Question: How do I add to my iOS app some sort of guideline to tell the user something they should take a photo at, like a face?

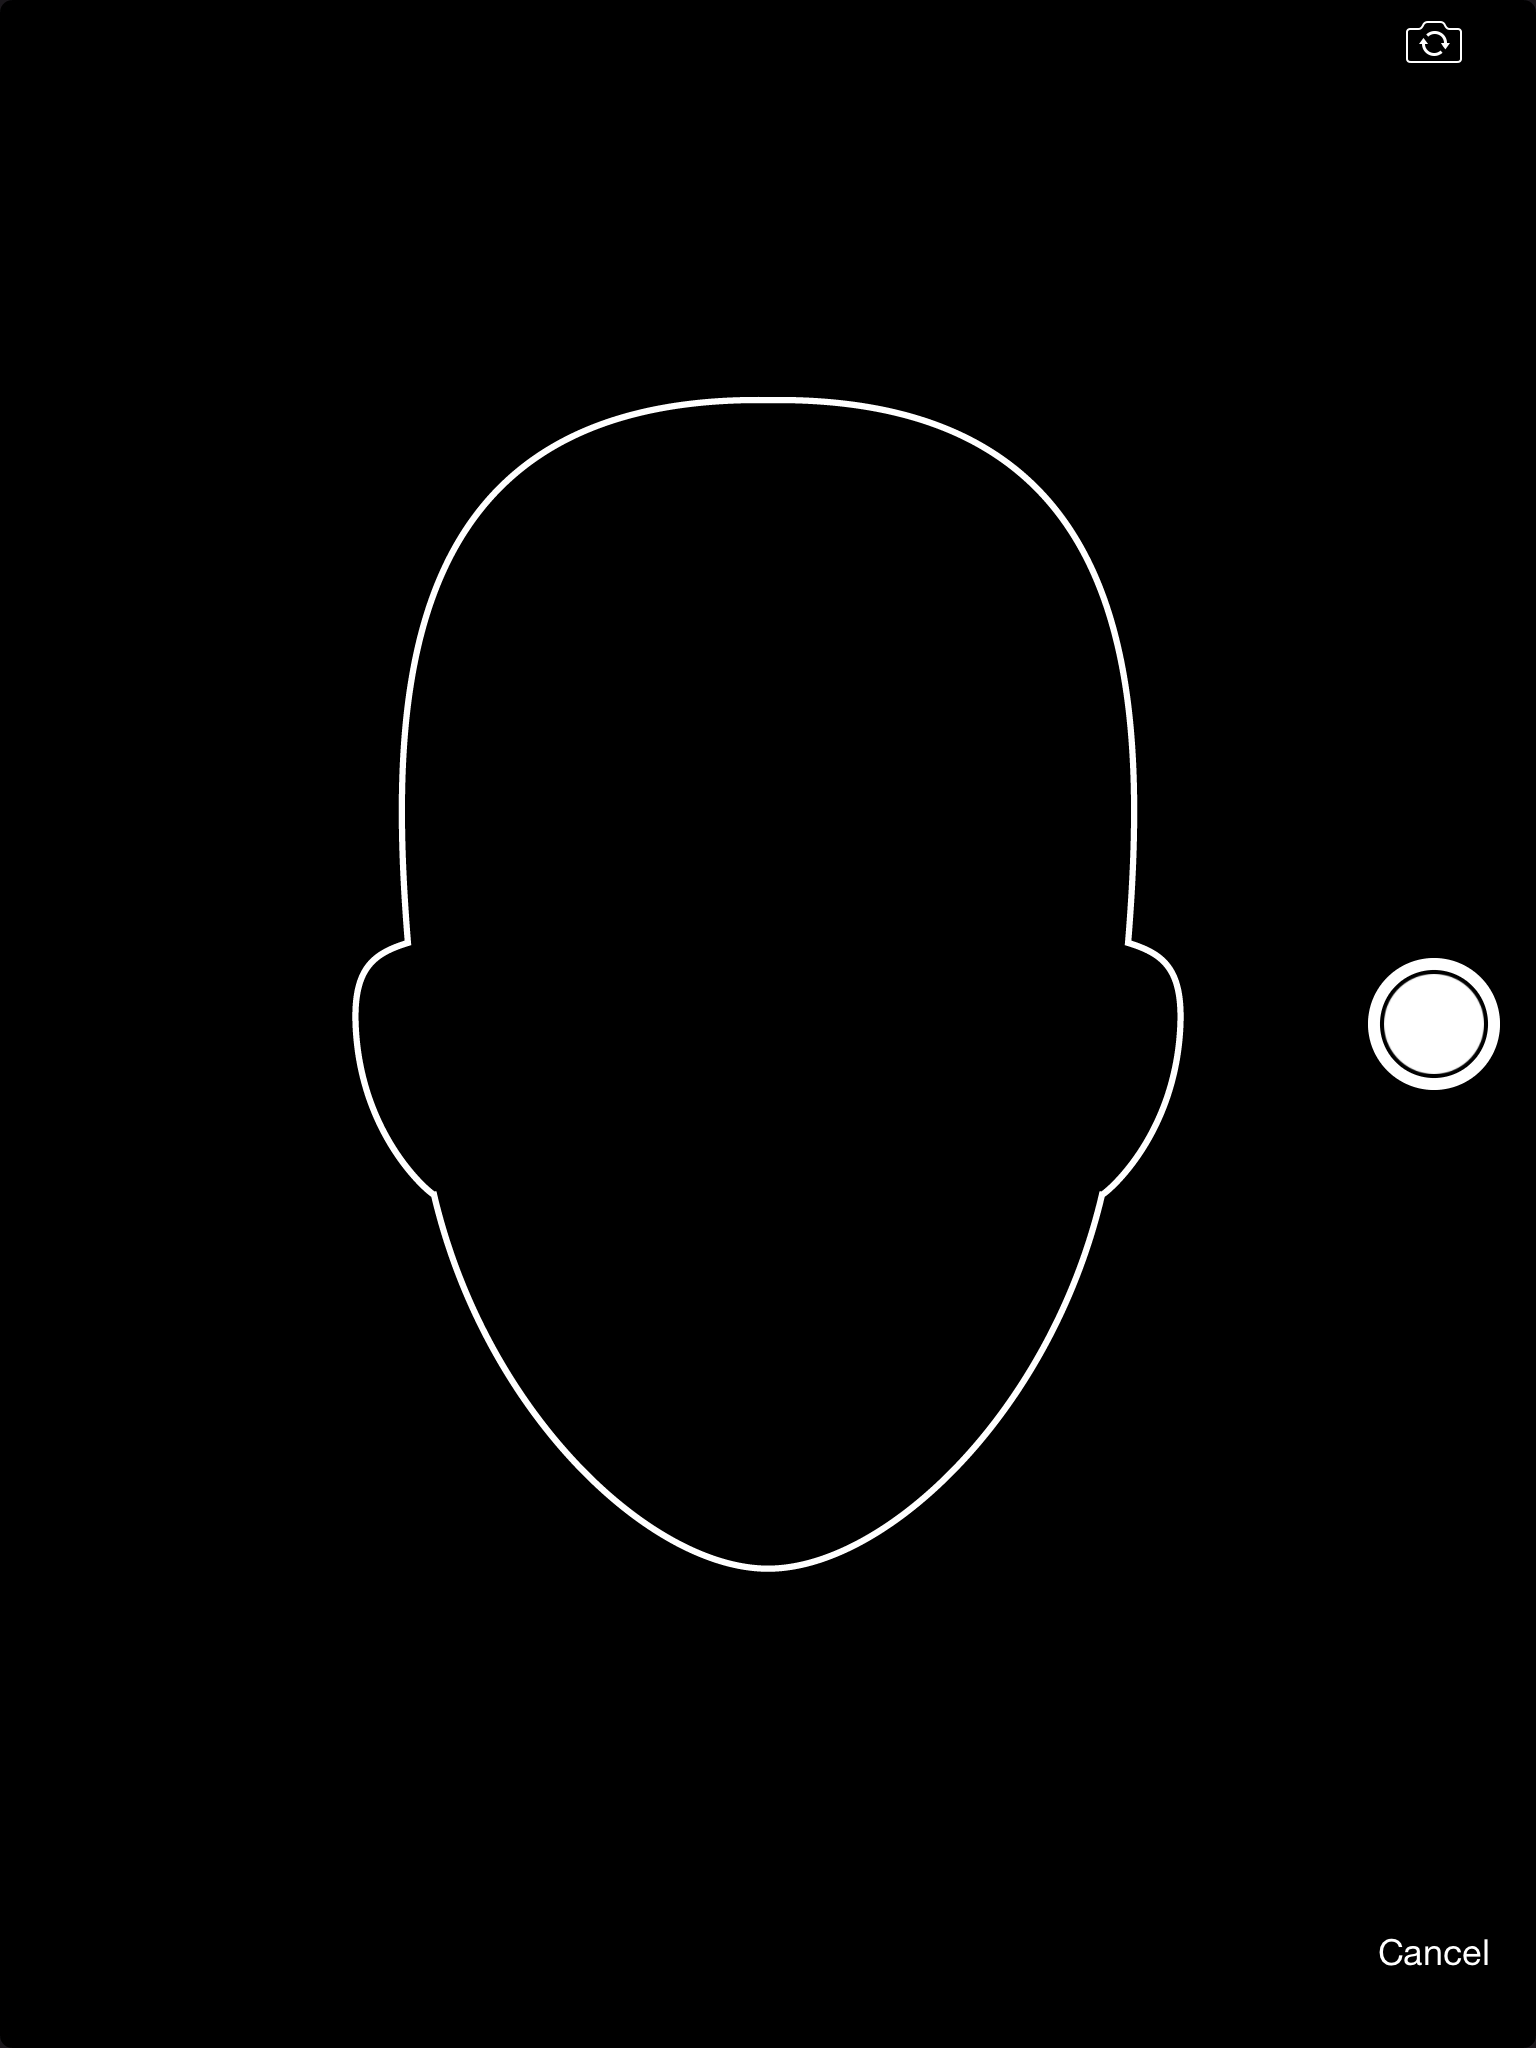
Answer: It's not Swift, but perhaps it may help you:
<URL>
As <URL>, there is a property of 'UIImagePickerController' called 'cameraOverlayView'. It's an 'UIView', so you need to create one and put your PNG to the background of it, then assign it to this property of your 'picker'.